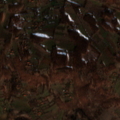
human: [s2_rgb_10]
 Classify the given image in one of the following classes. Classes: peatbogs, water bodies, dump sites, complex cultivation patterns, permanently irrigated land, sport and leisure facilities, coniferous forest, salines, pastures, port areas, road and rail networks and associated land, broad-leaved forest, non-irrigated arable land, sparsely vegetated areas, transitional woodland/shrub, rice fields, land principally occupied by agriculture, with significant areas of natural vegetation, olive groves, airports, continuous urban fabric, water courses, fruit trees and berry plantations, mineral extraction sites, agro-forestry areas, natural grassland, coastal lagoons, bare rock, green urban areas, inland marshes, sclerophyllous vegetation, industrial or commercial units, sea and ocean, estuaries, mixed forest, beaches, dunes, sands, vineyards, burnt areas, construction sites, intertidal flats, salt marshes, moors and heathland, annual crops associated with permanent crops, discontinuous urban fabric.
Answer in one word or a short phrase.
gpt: complex cultivation patterns, land principally occupied by agriculture, with significant areas of natural vegetation, broad-leaved forest, transitional woodland/shrub